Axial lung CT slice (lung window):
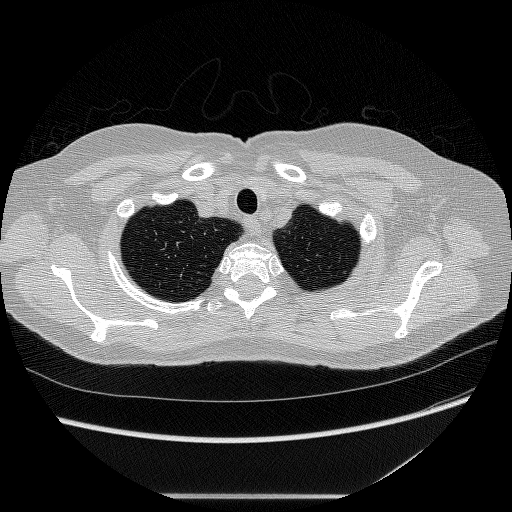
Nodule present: no